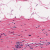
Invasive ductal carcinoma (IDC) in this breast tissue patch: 0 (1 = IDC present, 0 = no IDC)